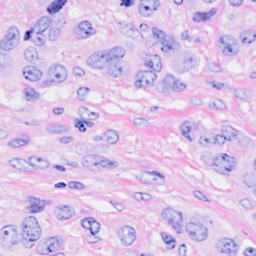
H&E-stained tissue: Breast